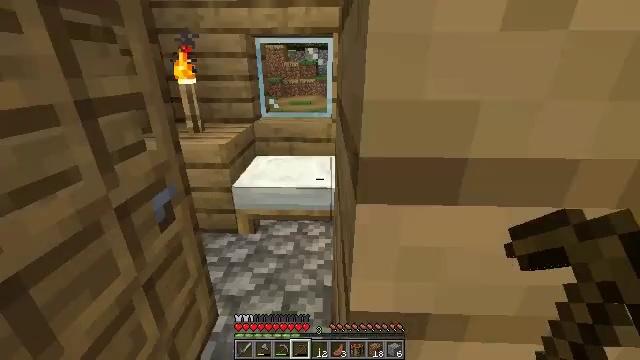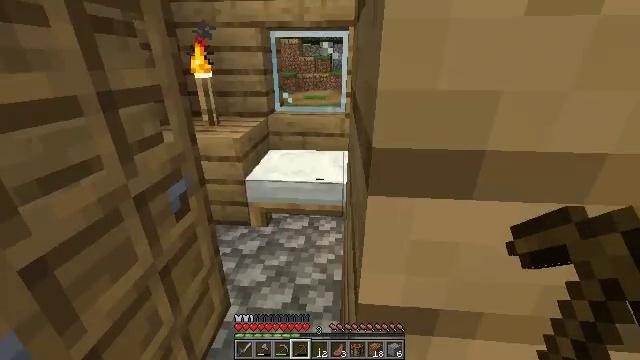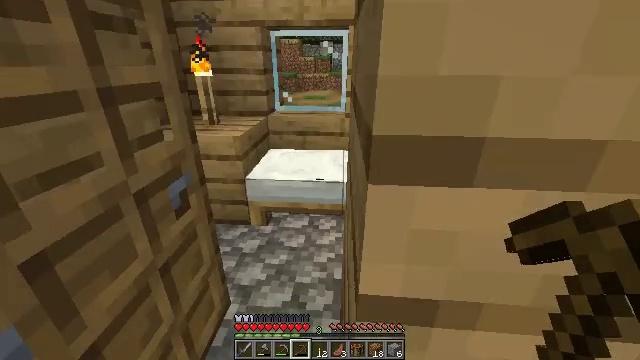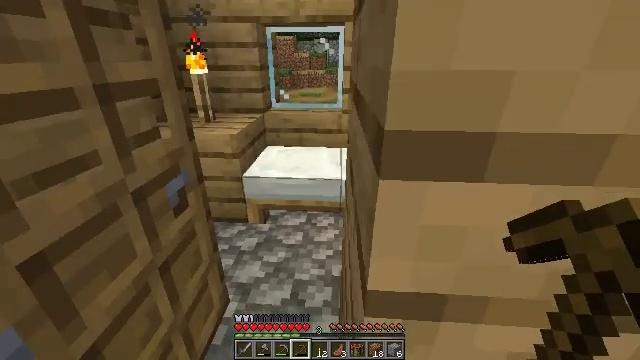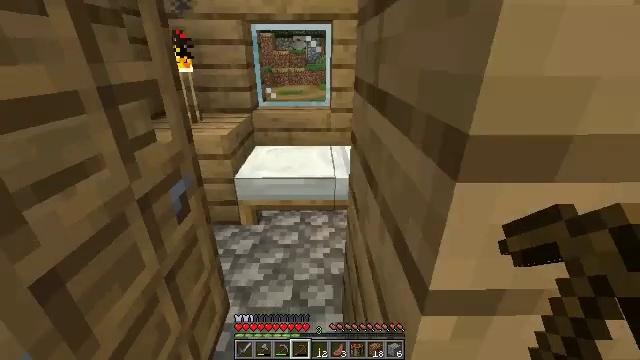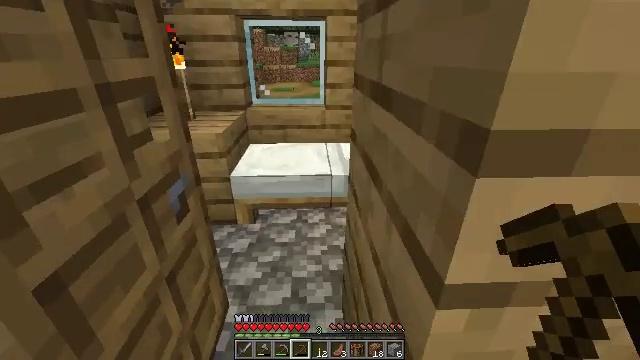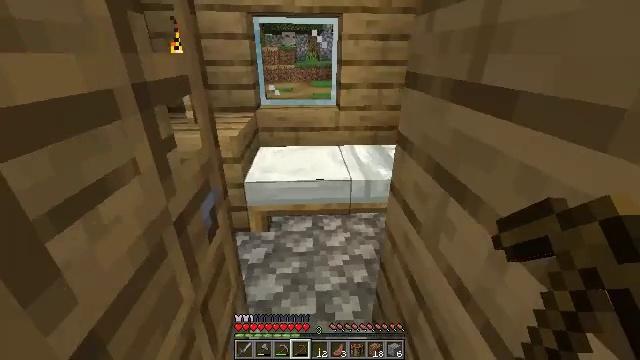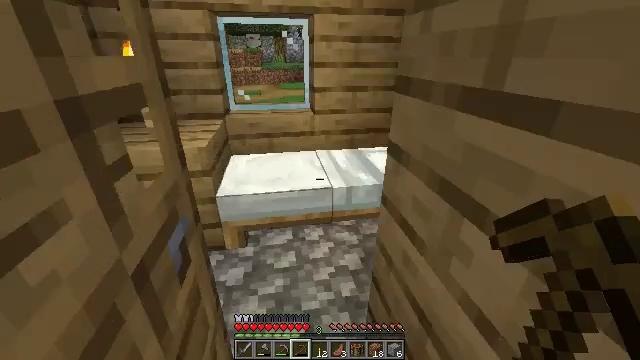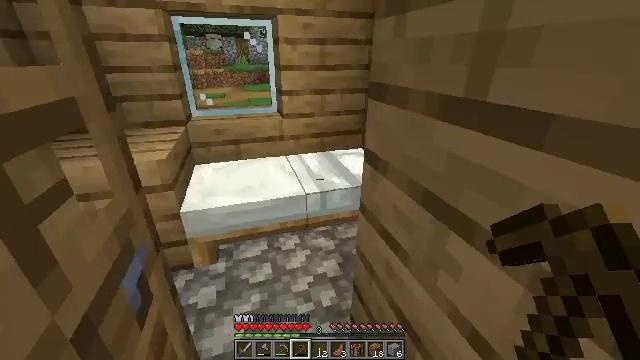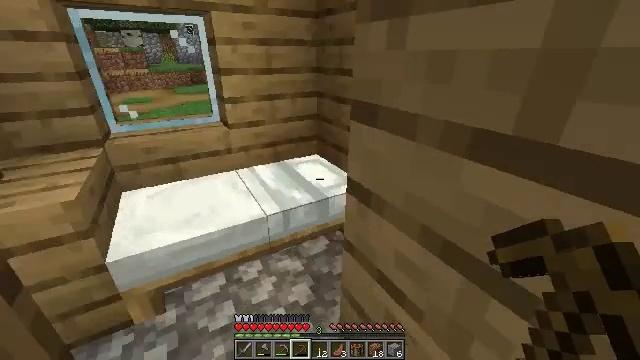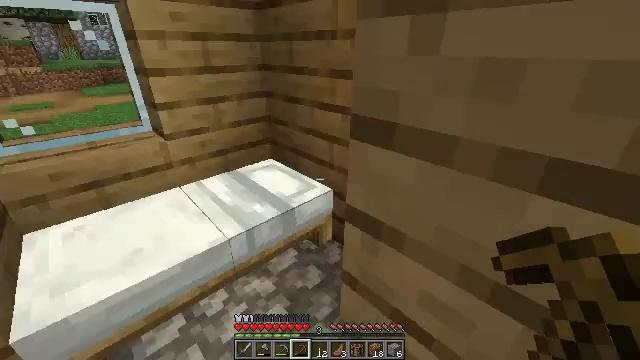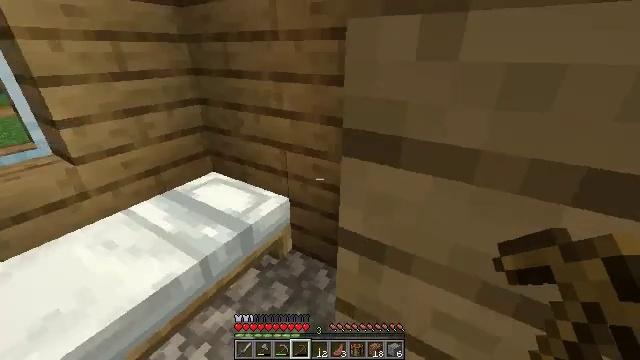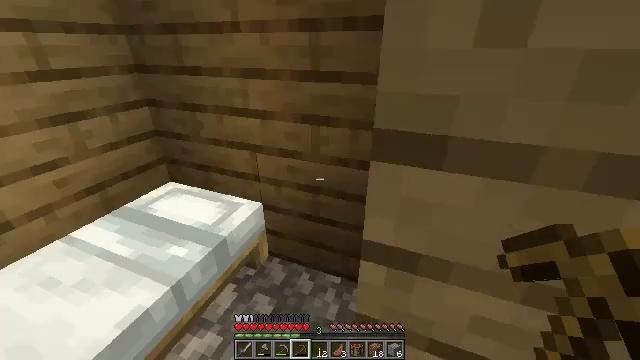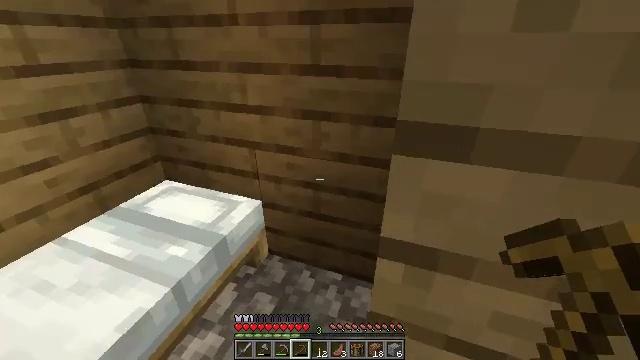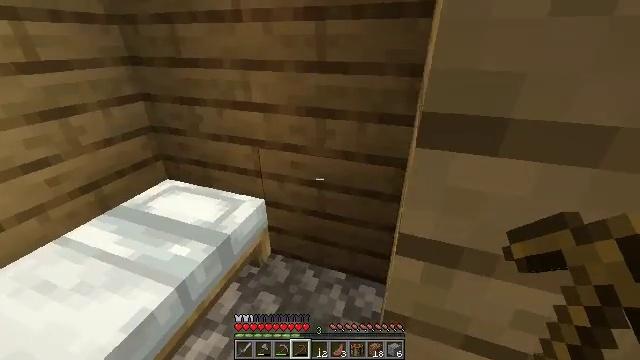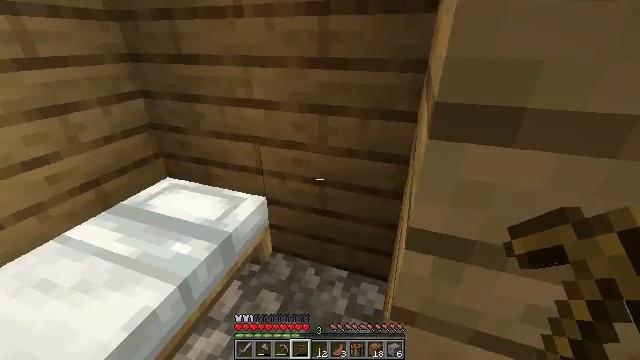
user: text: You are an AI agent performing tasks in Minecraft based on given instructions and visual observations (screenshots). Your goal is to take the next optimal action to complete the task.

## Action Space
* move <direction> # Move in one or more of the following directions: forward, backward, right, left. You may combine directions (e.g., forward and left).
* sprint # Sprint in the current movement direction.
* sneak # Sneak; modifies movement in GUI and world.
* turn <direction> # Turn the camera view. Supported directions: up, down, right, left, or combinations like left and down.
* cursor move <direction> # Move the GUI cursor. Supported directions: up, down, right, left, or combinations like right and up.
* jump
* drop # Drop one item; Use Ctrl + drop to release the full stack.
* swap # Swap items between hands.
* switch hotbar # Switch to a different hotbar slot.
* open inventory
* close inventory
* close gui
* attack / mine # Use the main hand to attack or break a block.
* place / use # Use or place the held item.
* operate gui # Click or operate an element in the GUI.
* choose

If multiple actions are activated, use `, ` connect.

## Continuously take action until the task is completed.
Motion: motion action
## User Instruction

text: Gather terracotta from the structure.
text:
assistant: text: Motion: move forward, turn left and down
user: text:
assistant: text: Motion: move forward
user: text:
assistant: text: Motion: move forward and move left, turn right
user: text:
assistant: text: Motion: move forward and move left, turn right
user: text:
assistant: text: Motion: move forward and move left, turn right
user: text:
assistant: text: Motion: move forward and move left, turn right
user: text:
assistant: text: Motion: move forward and move left, turn right
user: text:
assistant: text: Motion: move forward and move left, turn right
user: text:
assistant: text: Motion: move forward and move left, turn right
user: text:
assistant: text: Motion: move forward and move left, turn right and down
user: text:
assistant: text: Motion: move forward and move left, turn right
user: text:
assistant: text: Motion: turn right
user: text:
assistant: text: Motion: turn right
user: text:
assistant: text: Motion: no_op
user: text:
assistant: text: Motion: no_op
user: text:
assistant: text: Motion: move right
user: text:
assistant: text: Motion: move right, turn left
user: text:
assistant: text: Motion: move back and move right, turn left and up
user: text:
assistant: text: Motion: move back and move right, turn left and up
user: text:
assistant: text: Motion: move back and move right, turn left
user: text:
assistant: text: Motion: move back, turn left and up
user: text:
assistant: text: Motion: move back and move left, turn left and up
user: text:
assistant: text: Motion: move back and move left, turn left and up
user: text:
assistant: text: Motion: move back and move left, turn left and up, use / place
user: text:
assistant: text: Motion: move back and move left, use / place
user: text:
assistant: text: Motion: move back and move left
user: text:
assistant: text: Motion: move back and move left, turn left and up
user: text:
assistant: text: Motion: move back, turn left
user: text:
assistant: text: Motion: move back and move left, turn left and down
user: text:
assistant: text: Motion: move forward and move left, turn left and down